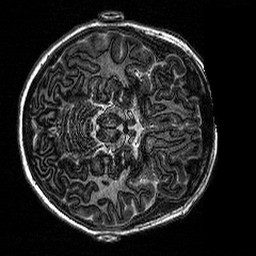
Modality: MP2RAGE
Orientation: axial
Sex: female
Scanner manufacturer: siemens
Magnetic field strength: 3 T
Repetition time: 5 s
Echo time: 0.00292 s